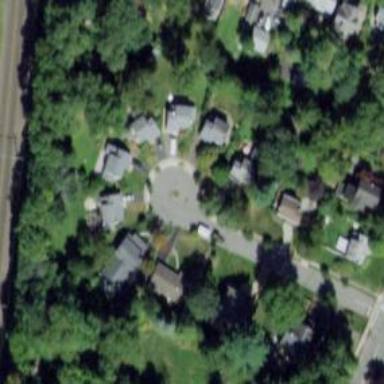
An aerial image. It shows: Circle designated as turning point on the road.